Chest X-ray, PA view. Patient: 40 years old, sex F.
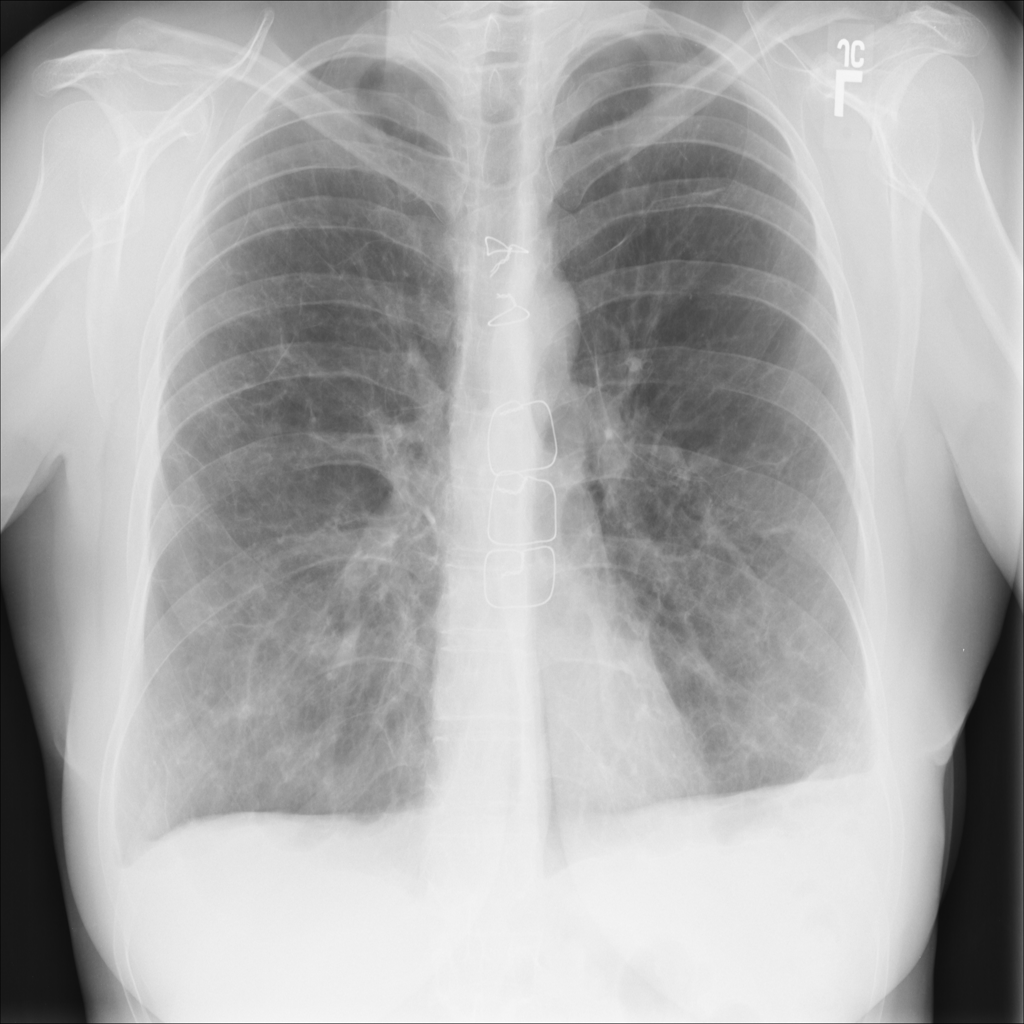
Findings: Pneumothorax